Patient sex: M
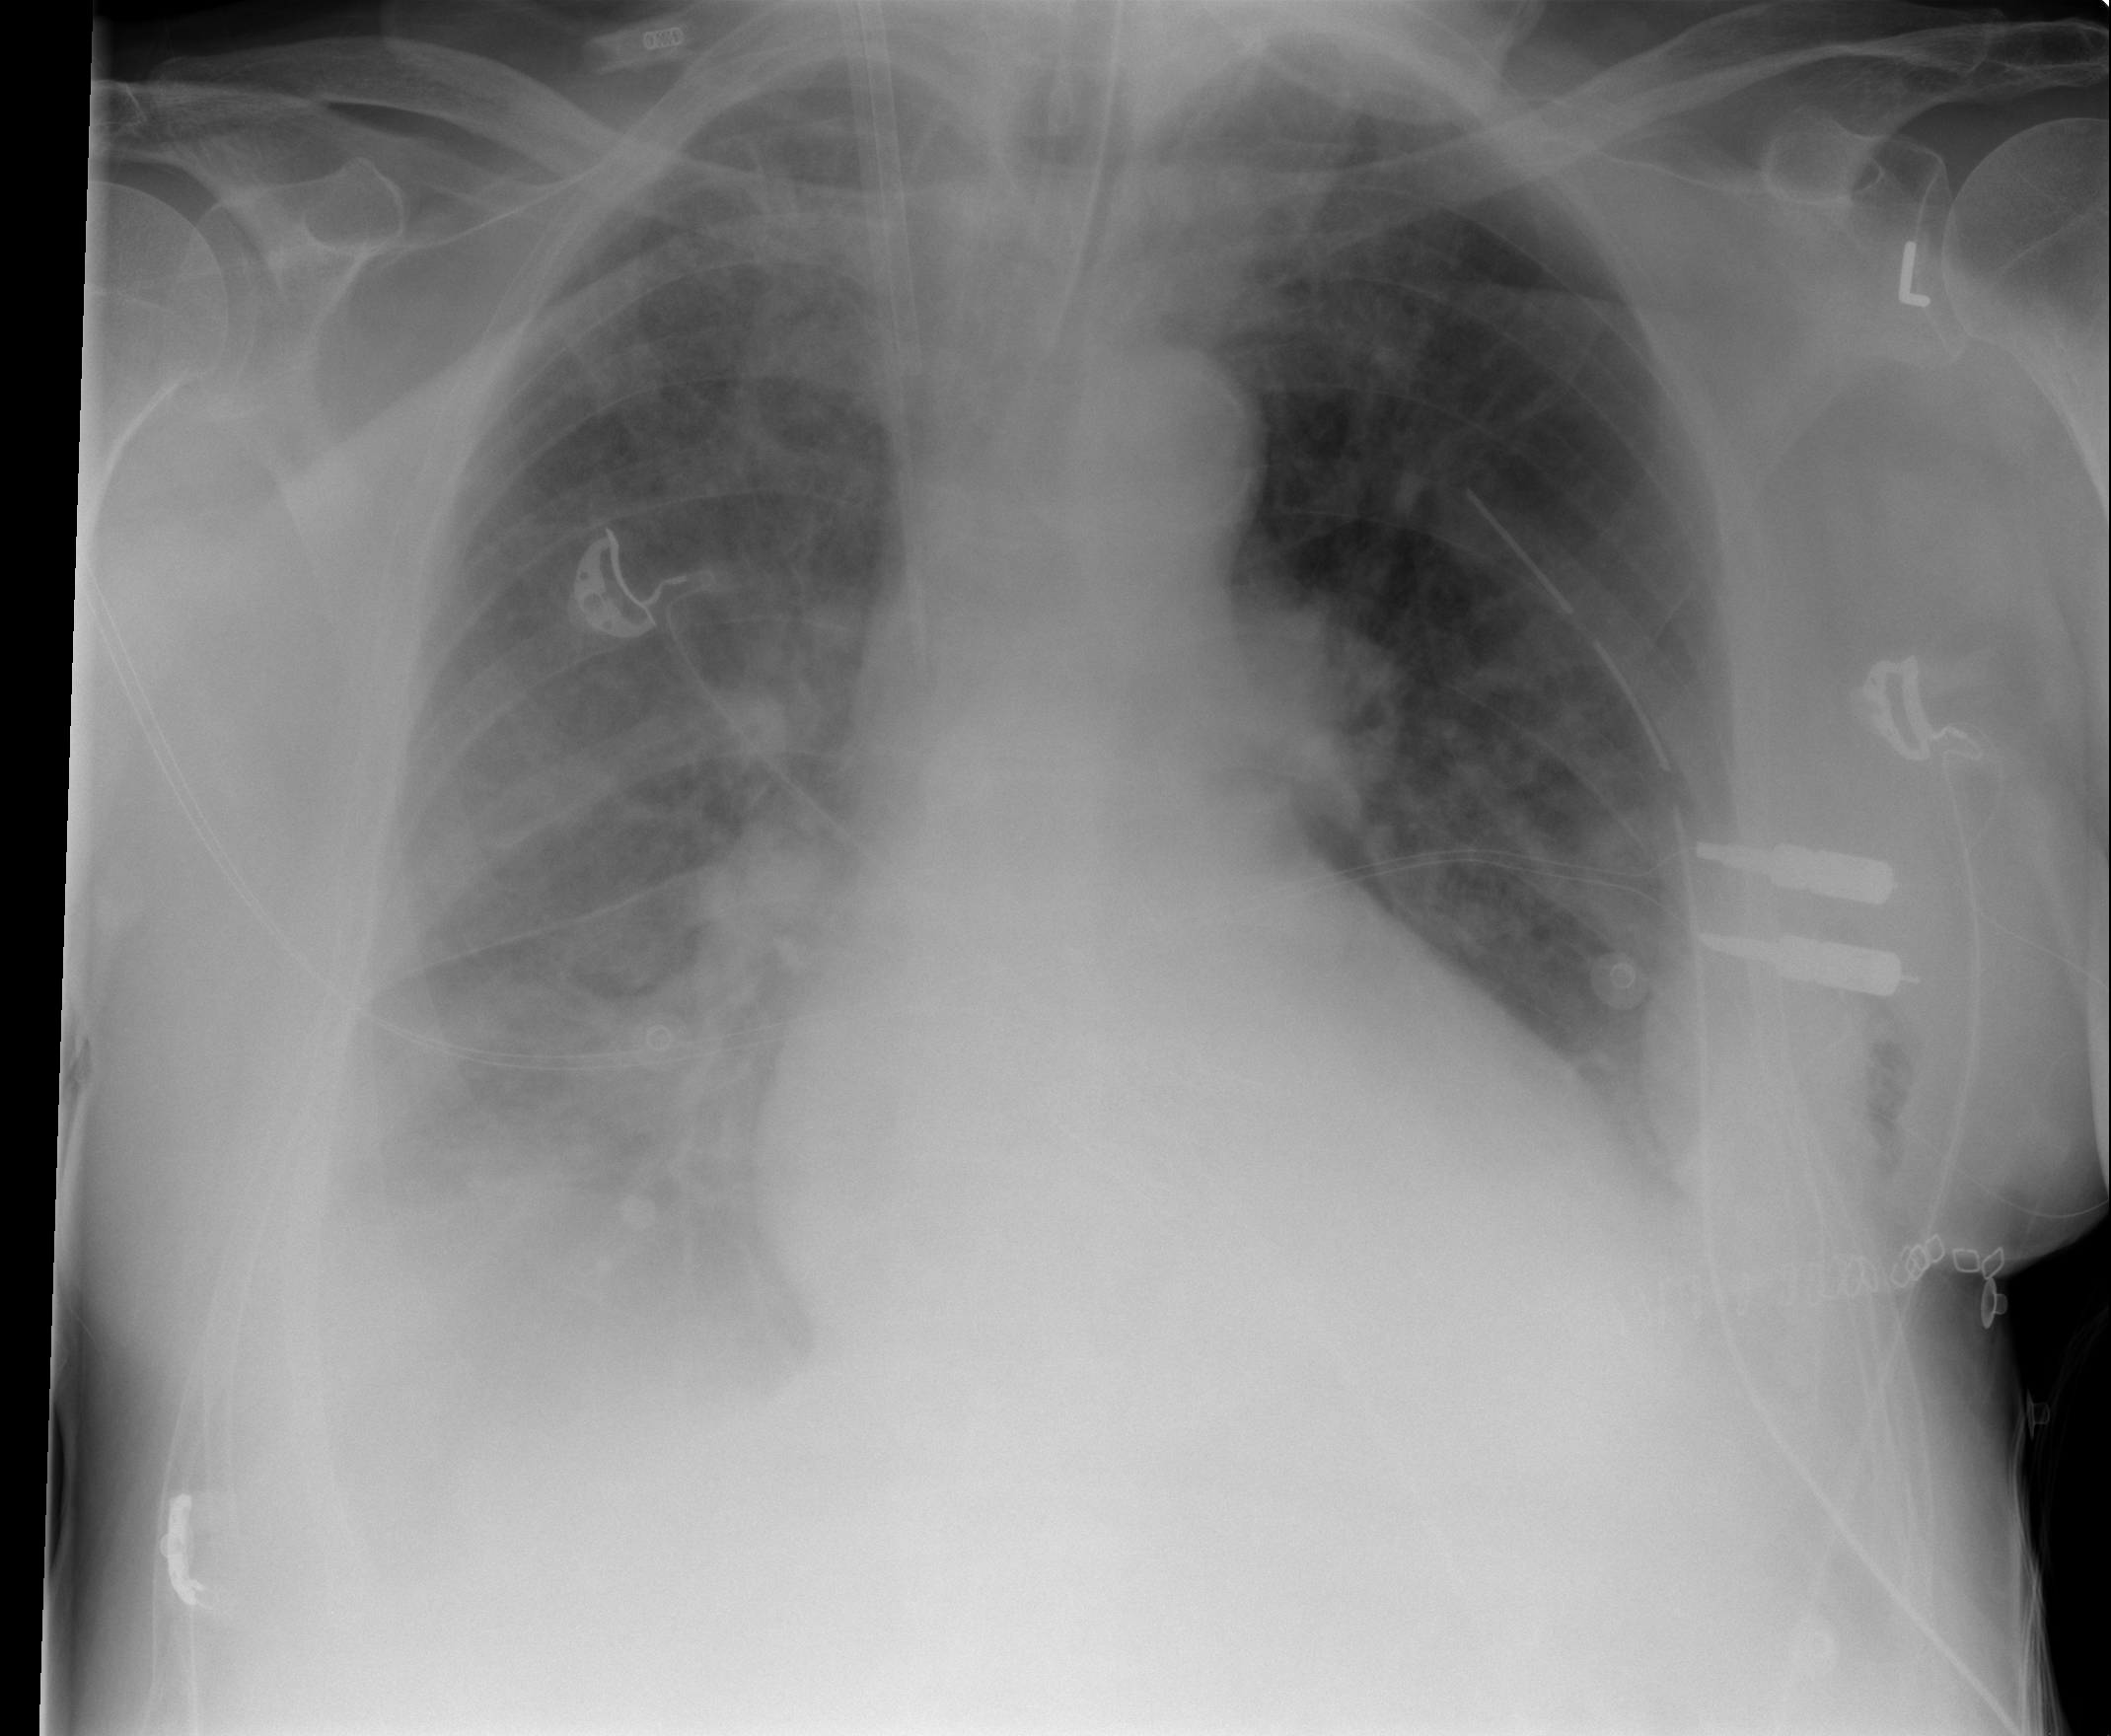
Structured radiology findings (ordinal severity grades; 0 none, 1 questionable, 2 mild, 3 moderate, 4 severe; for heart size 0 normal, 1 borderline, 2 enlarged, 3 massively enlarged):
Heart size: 2
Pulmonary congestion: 2
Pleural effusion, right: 3
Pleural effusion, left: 2
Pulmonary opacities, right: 0
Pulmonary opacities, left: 0
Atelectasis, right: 2
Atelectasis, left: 2